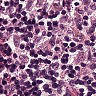
Metastatic tissue present: no